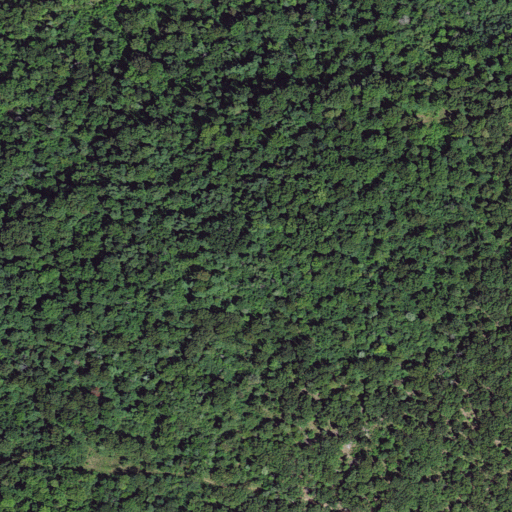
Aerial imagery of mountain in Arkansas named McArthur Mountain containing deciduous forest and grassland